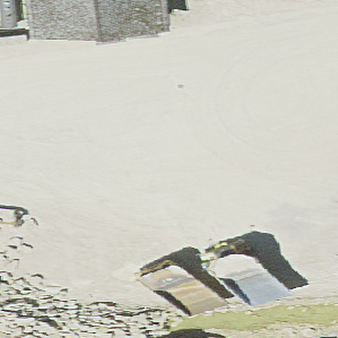
Label: other